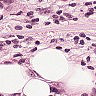
Metastatic tissue present: yes